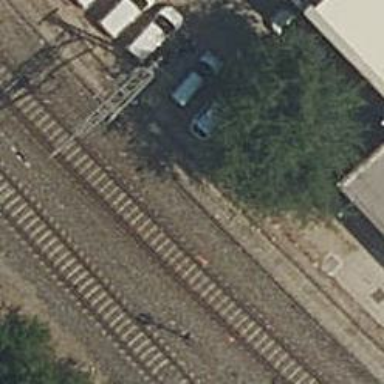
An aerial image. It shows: Electrified rail siding with contact line.